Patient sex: M
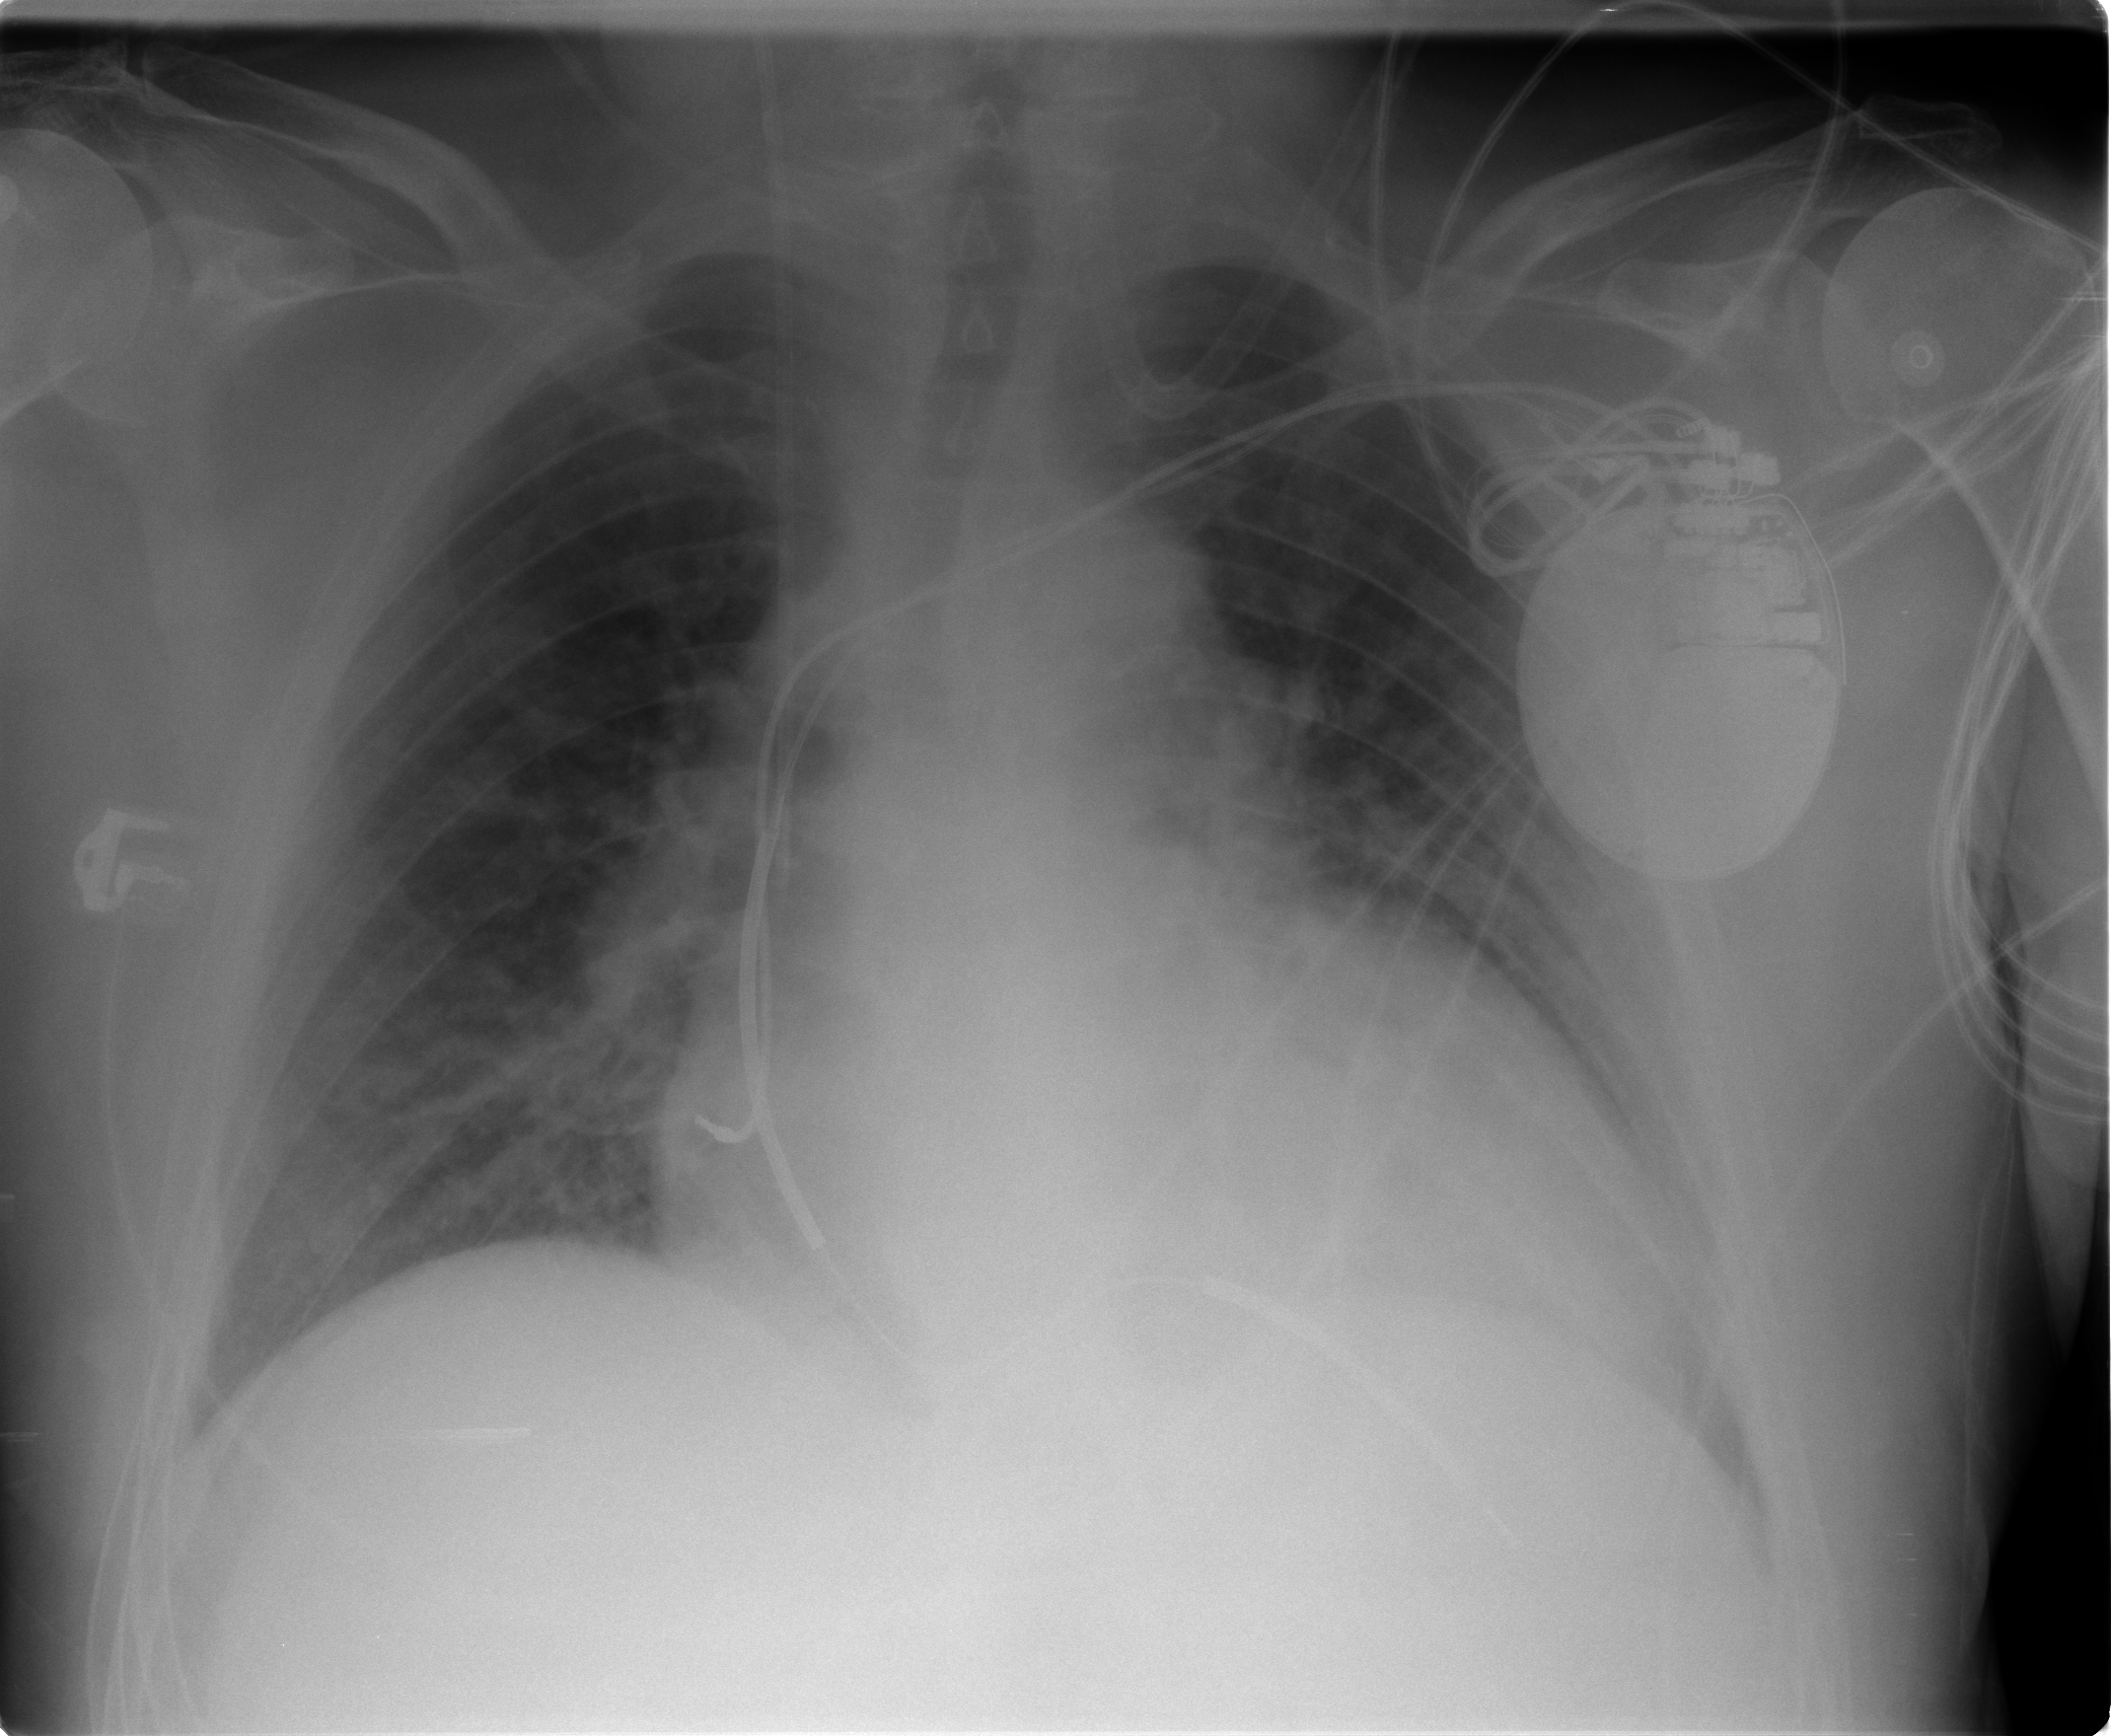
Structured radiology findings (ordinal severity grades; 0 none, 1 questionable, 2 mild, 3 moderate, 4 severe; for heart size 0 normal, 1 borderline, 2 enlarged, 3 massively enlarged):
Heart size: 2
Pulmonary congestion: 2
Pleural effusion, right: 0
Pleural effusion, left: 1
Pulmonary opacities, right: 1
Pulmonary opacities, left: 1
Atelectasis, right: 2
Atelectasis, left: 2